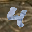
Label: 4